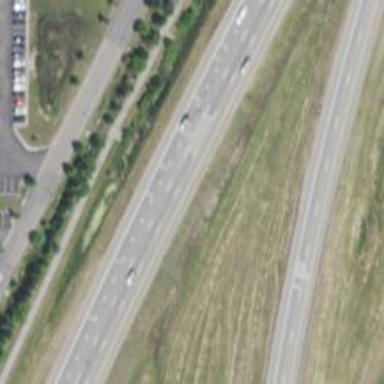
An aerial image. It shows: Motorway junction.